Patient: sex F, age 48
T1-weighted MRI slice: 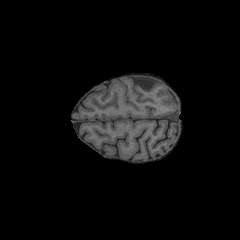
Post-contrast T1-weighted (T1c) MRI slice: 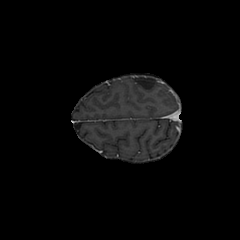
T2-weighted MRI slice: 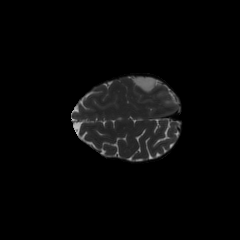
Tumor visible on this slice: yes
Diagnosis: Astrocytoma, IDH-mutant
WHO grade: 3